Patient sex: F
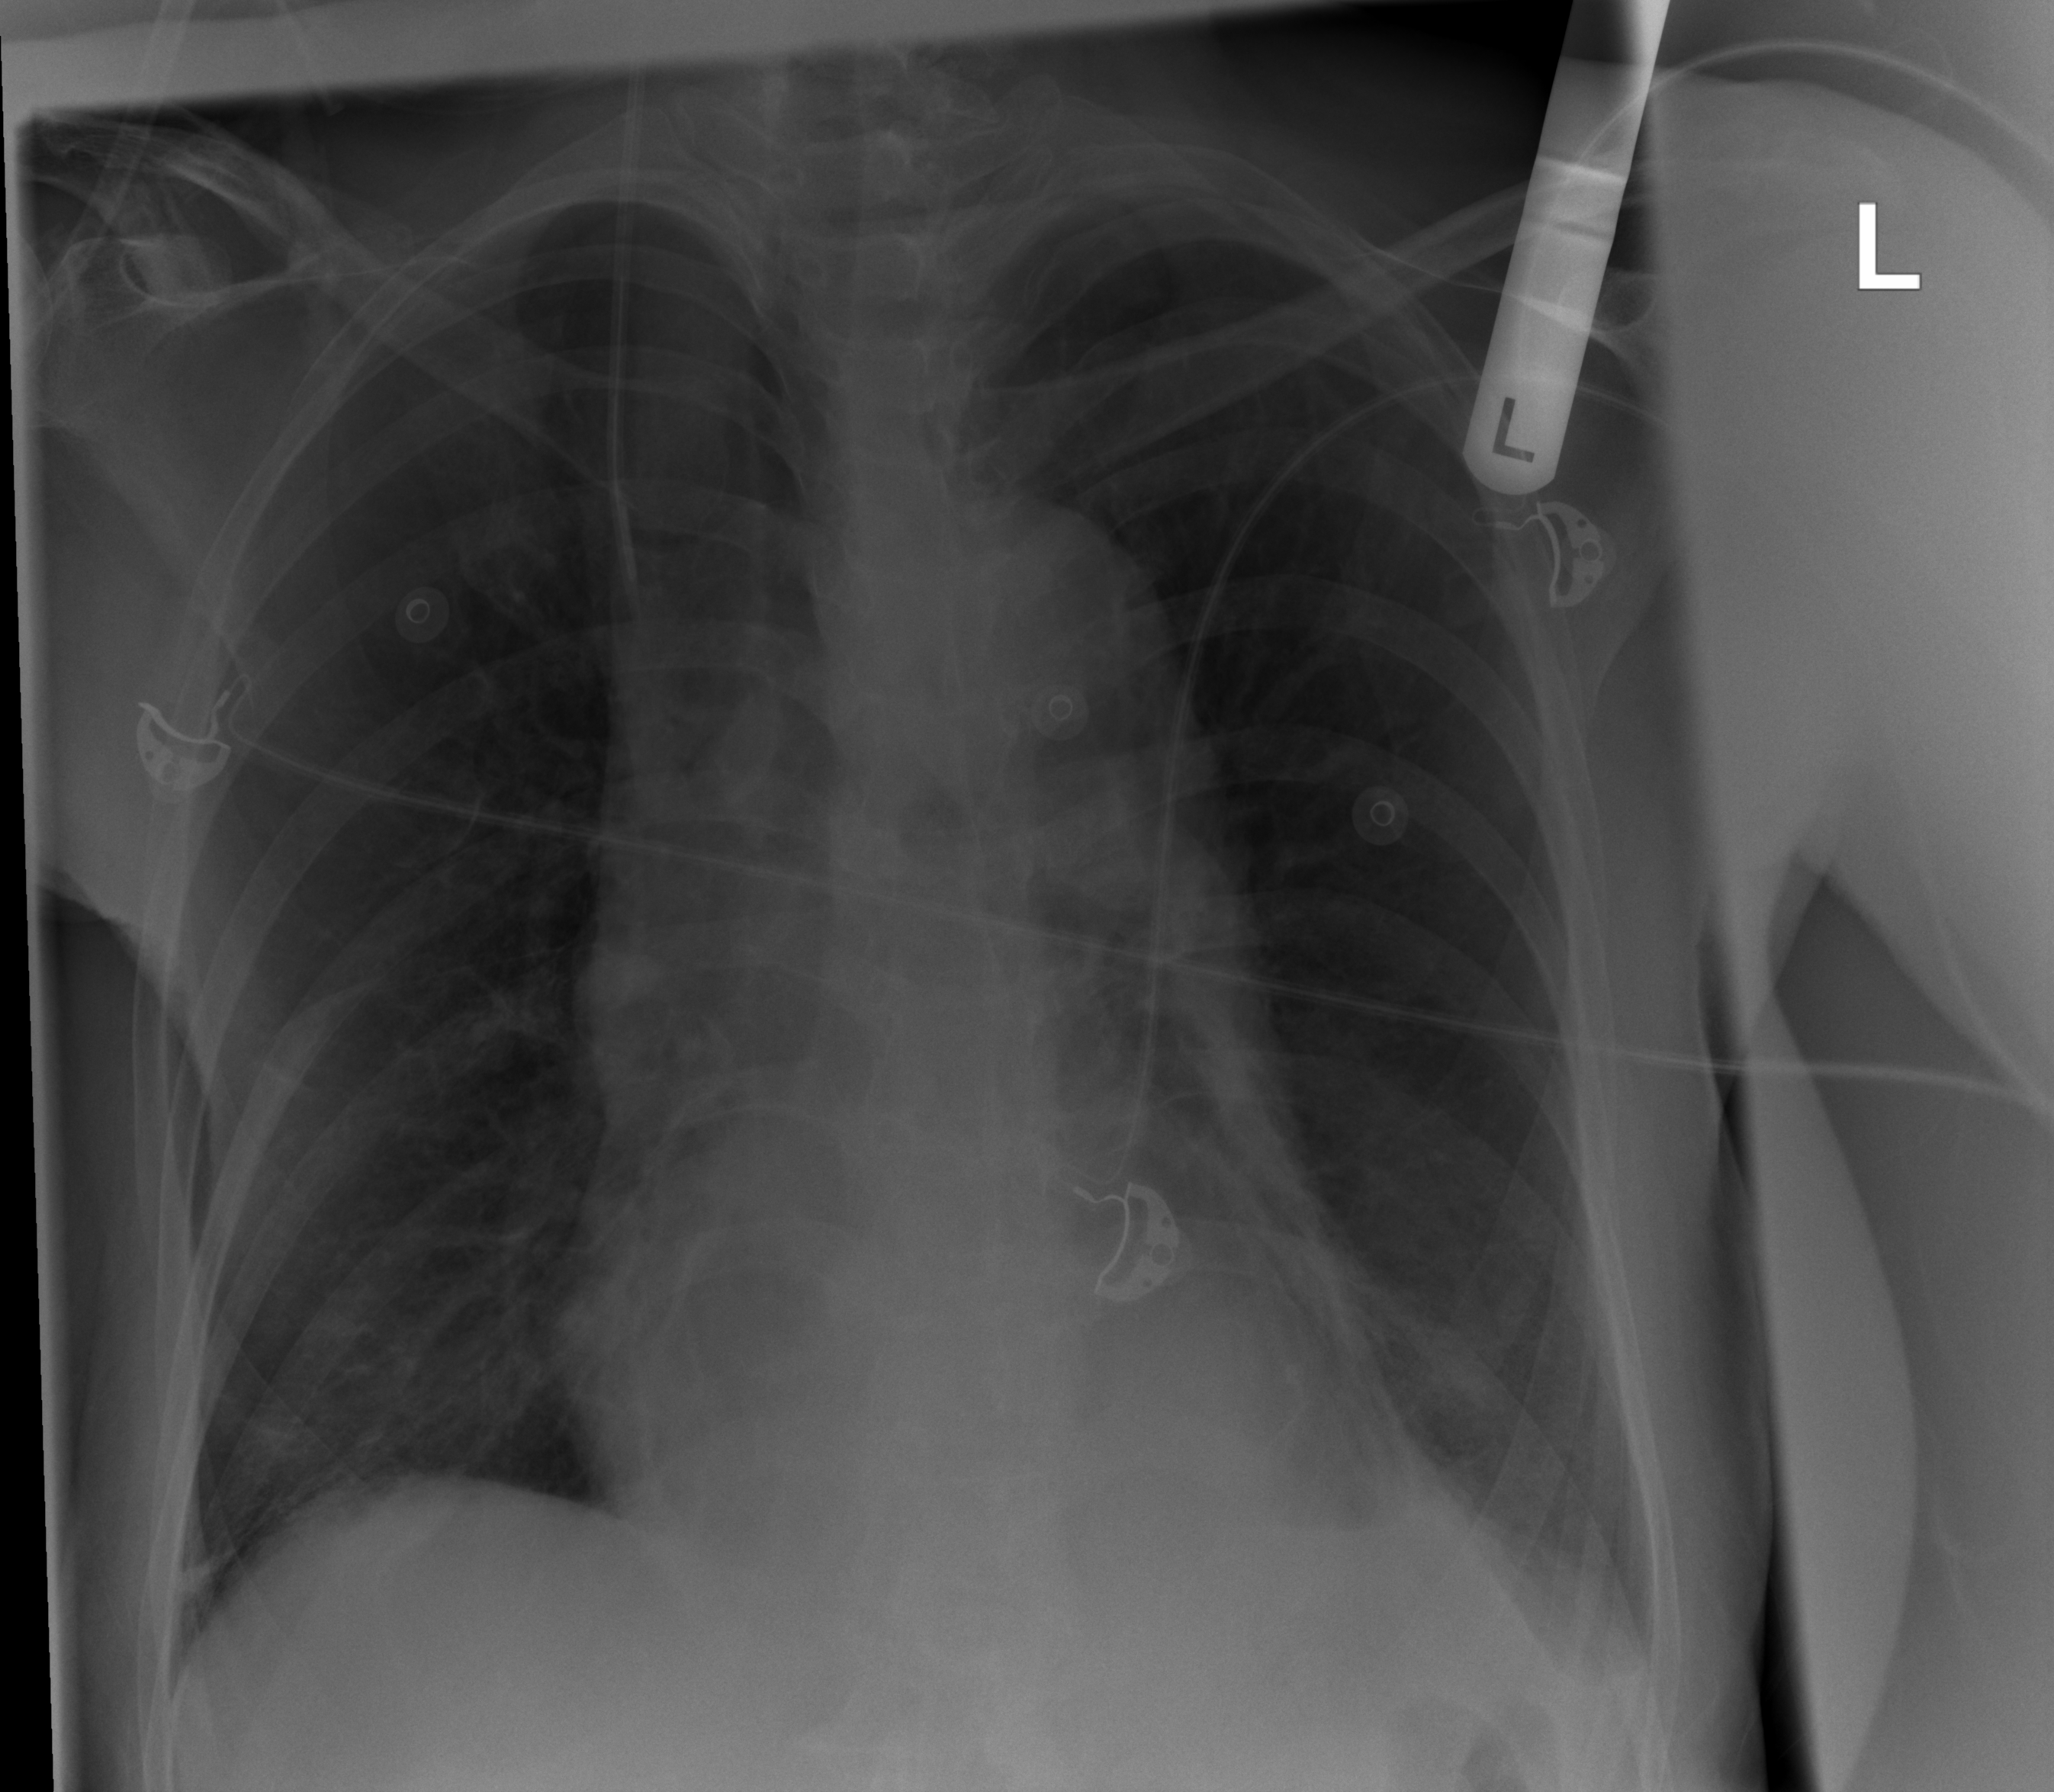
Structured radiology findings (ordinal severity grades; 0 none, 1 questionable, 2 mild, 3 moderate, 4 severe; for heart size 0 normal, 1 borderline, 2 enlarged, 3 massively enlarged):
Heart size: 0
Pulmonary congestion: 0
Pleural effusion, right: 0
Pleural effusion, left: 2
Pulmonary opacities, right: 0
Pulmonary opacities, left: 0
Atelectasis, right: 0
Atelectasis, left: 2